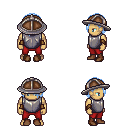
a pixel art fantasy rpg character, male body template, human, tanned skin, steel chest armor, red pants, white cyan bangs hairstyle, chain helm, leather bracers, brown shoes, four views (front, back, left, right), 2x2 character sprite sheet, small pixel art, hard edges, no anti-aliasing